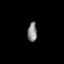
Tissue: lung
Cell type: Endothelial cells
Senescence score: 0.6307
Nuclear area (px): 179
Mean DAPI intensity: 134.883